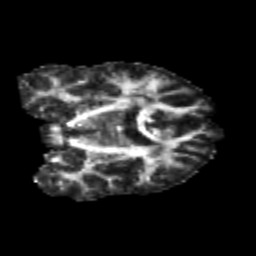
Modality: FA
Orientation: coronal
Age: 24
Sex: male
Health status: healthy
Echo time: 0.074 s